Interaction volume radius: 10 \u00c5
Interaction volume height: 15 \u00c5
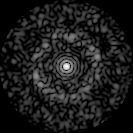
Disorder parameter: 0.8325